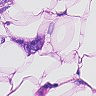
Metastatic tissue present: yes